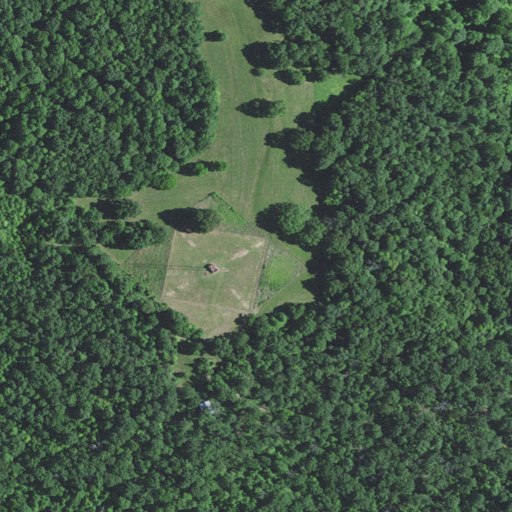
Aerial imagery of mountain in Kentucky named Big Clifty containing deciduous forest, pasture, mixed forest, and open development